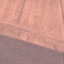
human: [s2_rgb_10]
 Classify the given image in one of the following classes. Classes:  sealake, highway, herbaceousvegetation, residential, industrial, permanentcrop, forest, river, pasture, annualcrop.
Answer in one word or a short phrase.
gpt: AnnualCrop